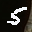
Label: 5